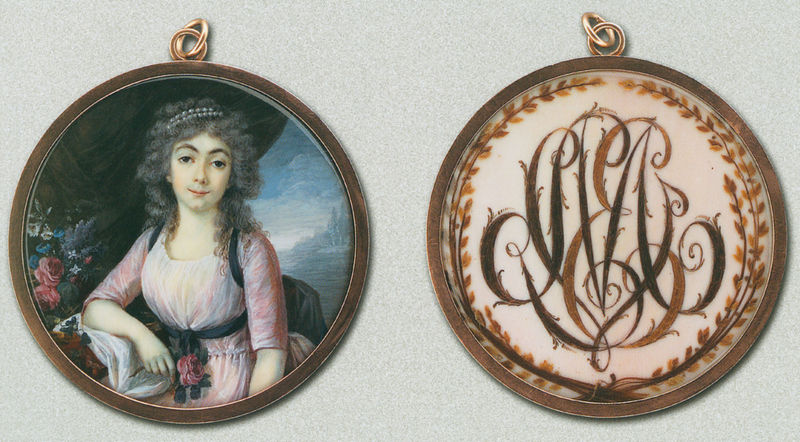
Titel: Dame an Tischchen mit Blumenstrauss;Rückseitig Monogramm LMEY
Künstler: Jean-Francois-Marie Huet-Villiers
Institution: Celle, Bomann-Museum
Schlagwörter: himmel, mädchen, frau, kleid, blüten, rose, muster, schleife, vorhang, haare, locken, perlen, rosa, rund, blue, dress, gold, old, painting, woman, two, plant, medaillon, wood, efeu, anhänger, girl, frame, realism, small, paint, rings, duo, initials, tiny